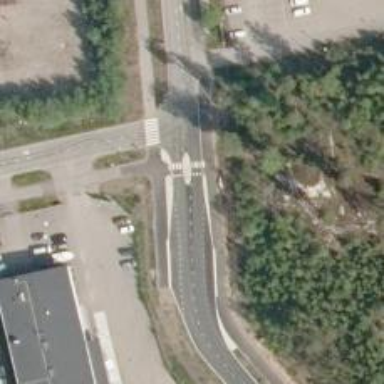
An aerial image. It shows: Asphalt cycleway.